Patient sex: F
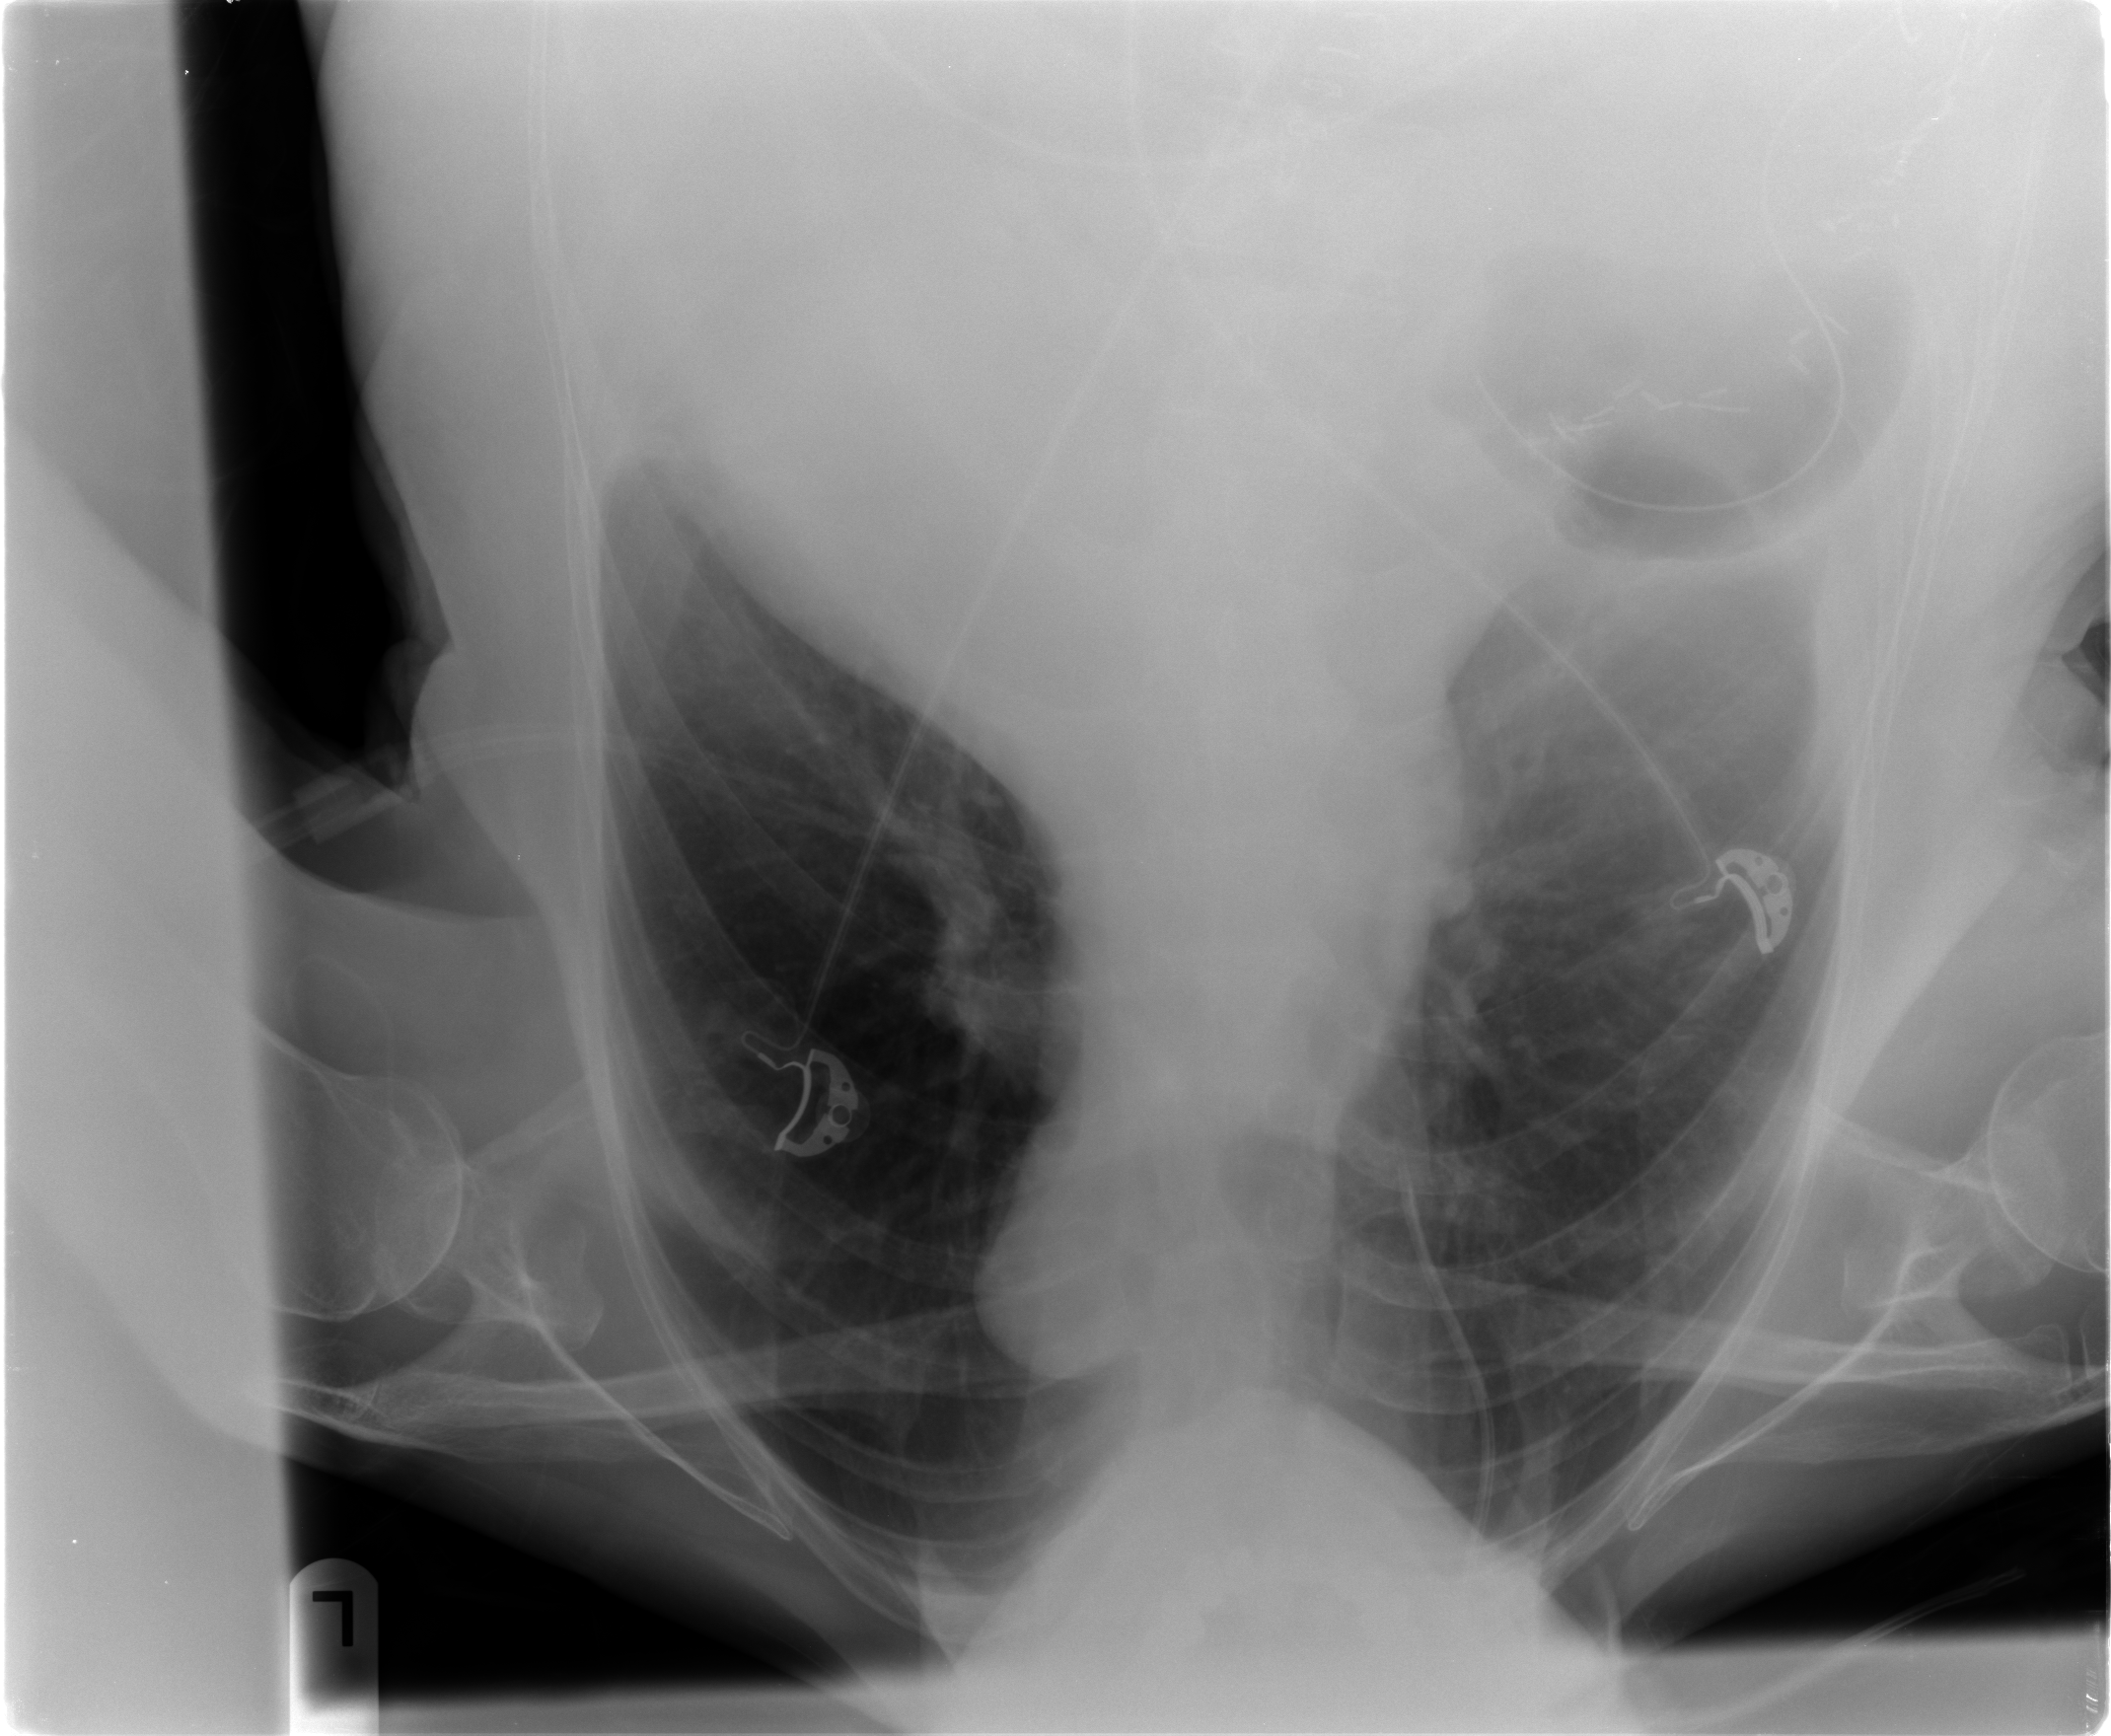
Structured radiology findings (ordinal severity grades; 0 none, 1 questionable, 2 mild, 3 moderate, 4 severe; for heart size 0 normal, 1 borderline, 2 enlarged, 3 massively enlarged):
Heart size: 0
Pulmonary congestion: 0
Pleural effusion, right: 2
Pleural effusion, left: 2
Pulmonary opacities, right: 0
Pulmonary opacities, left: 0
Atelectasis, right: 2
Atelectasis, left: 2